Aerial crown-view tile of a tropical tree (Barro Colorado Island, Panama), acquired 20250217:
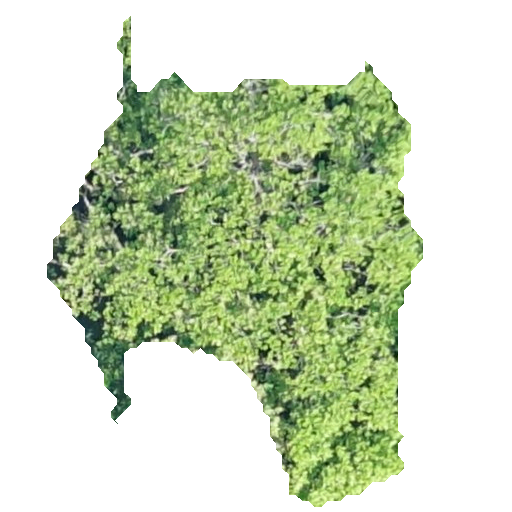
Species: Anacardium excelsum
GBIF accepted scientific name: Anacardium excelsum
Crown area: 155.327 m²